Question: Here is my app setup.
TabBar App with three tab items, tabs 2 and 3 are irrelevant
The TabBarController is located within MainWindow.xib
In interface builder for MainWindow.xib, within the TabBarController
i have the seperate viewControllers for each tab.
Then a view for each view controller underneath ( this can been seen when viewing the object in list view)
The application loads and displays the first tab.
I want to be able to have a button in the view of the first tab that can be clicked that will then animate the following:
the current view fading out
a new view fading in within the SAME tab.
Would the new view require a new viewcontroller or just an additional view under the view controller? or can i create a new view controller and load that with its view?
how would i go about this? just the method is needed.
How would i go about this? Thanks
EDIT
my interface builder list looks like this

Where should i place this new view?
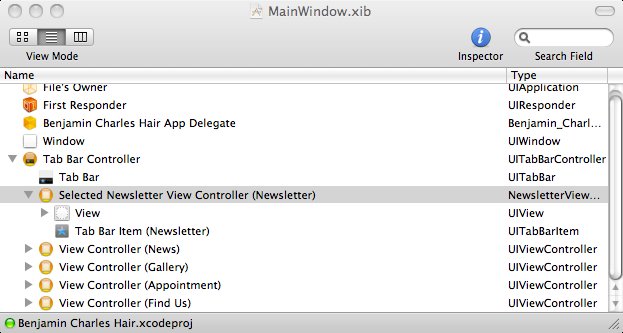
Answer: You don't need the additional view controller. Just add additional view in current controller's view and that will be good enough. When user touch up on button make animation that will adjust transparency of views for desired duration. After animation is finished set transparent view as hidden so it won't capture the user actions.
'''
@interface NewsletterViewController {
IBOutlet UIView *view1;
IBOUtlet UIView *view2;
}
'''
In interface builder, add this views to NewsletterViewController->View and connect them with these outlets.
Some code for animation setup:
'''
[UIView beginAnimations: @"Fade" context: nil];
[UIView setAnimationDuration: 0.5];
[UIView setAnimationDelegate: self];
[UIView setAnimationDidStopSelector: @selector(onFadeFinished)];
view1.alpha = 0;
view2.alpha = 1
[UIView commitAnimations];
'''